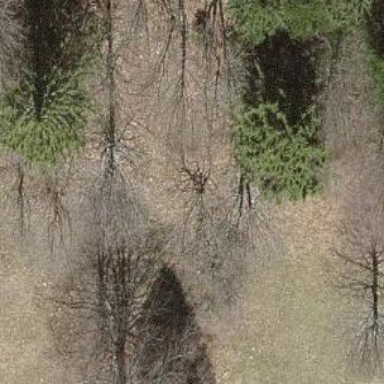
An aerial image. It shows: Beautiful tree in nature.